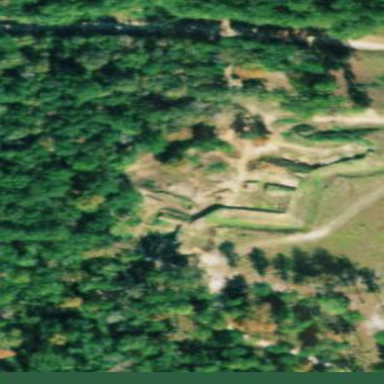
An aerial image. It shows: Historic fort in ruins.